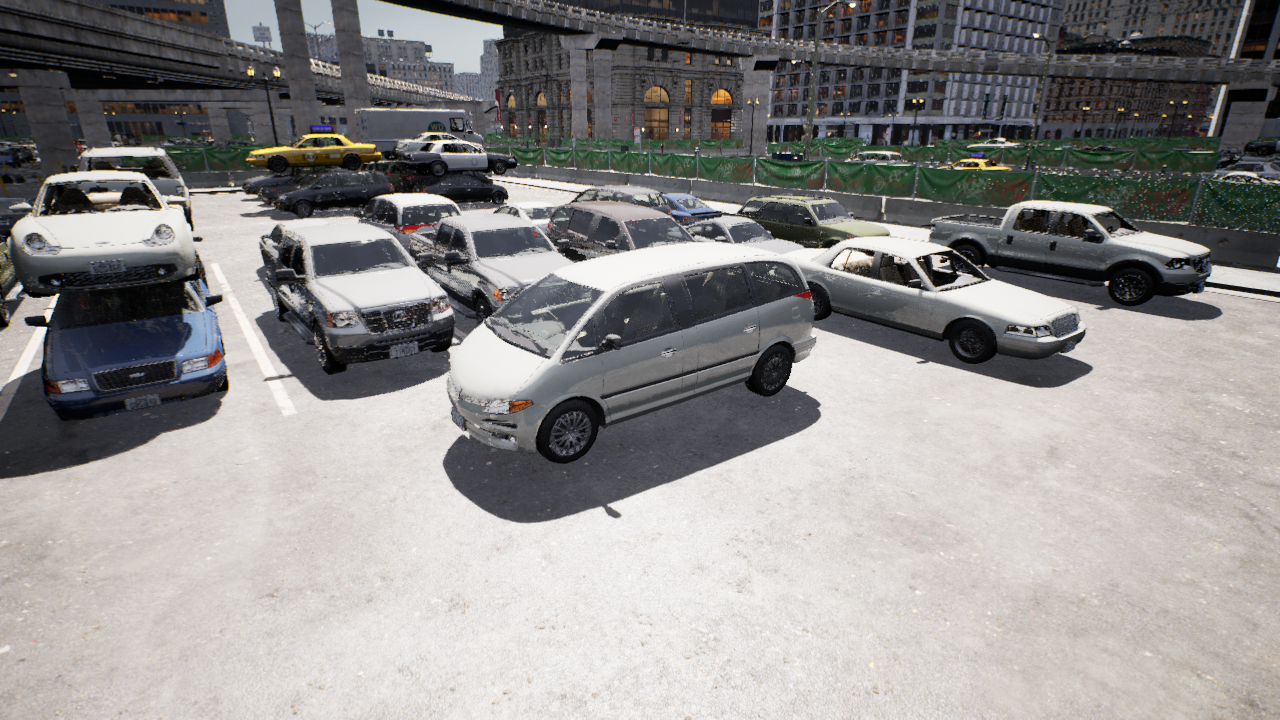
Venue: arterial
Lighting: clear day
Vehicle rig: minivan